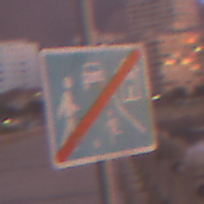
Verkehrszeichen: EndeVerkehrsberuhigterBereich
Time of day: SunriseSunset
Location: Outdoor (Urban)
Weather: PartlyCloudy
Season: NotSpecified
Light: Natural